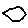
Label: hexagon